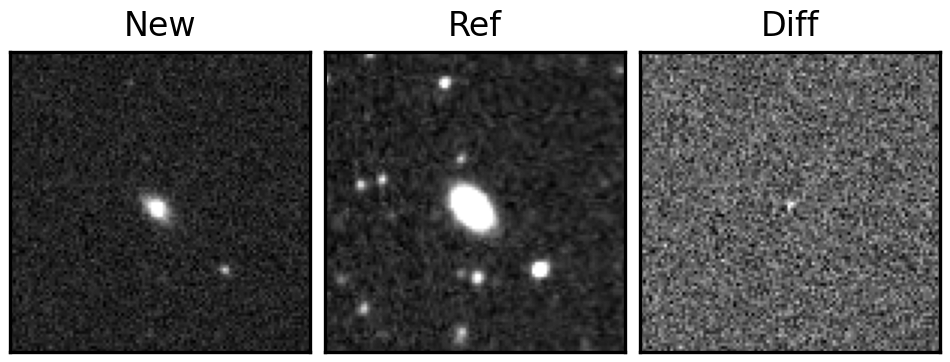
Label: real